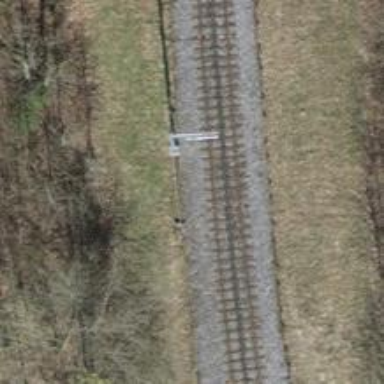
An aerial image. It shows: Railway milestone.